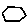
Label: hexagon